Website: macys
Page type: billing-address
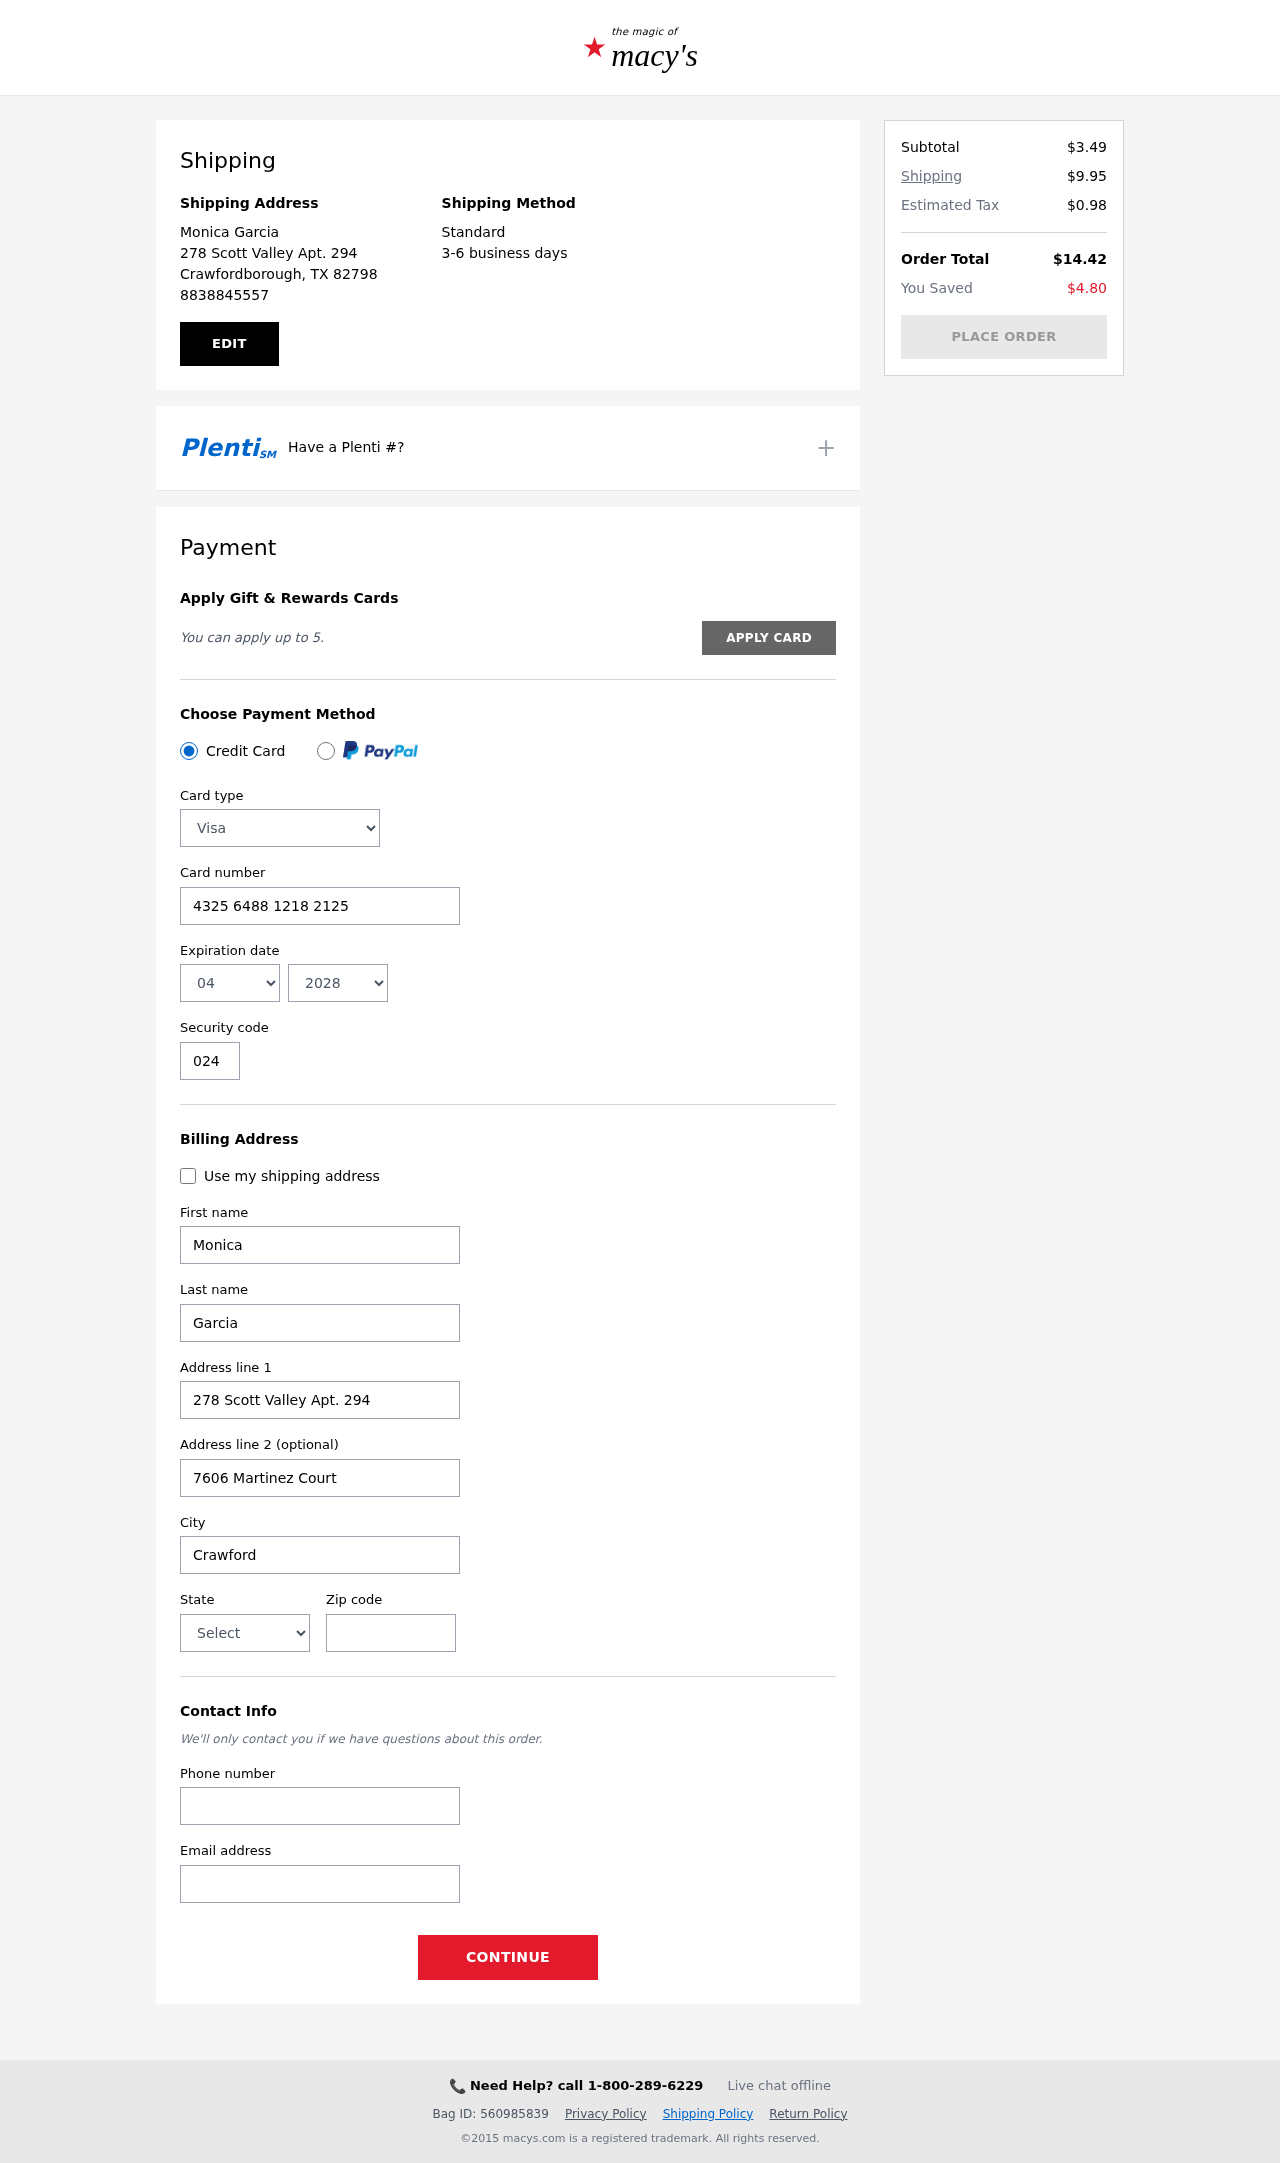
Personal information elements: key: PII_CARD_CVV
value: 024
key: PII_CARD_EXPIRY_MONTH
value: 04
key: PII_CARD_EXPIRY_YEAR
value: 28
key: PII_CARD_NUMBER
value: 4325 6488 1218 2125
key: PII_CARD_TYPE
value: Visa
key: PII_CITY
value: Crawfordborough
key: PII_CITY_STATE_ZIP
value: Crawfordborough, TX 82798
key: PII_EMAIL
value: monicagarcia@yahoo.com
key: PII_FIRSTNAME
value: Monica
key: PII_FULLNAME
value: Monica Garcia
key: PII_LASTNAME
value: Garcia
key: PII_PHONE
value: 8838845557
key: PII_POSTCODE
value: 82798
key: PII_STATE
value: Texas
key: PII_STREET
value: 278 Scott Valley Apt. 294
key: PII_STREET2
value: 7606 Martinez Court
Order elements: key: ORDER_SUBTOTAL
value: $3.49
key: ORDER_SHIPPING_COST
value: $9.95
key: ORDER_TAX
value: $0.98
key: ORDER_TOTAL
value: $14.42
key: ORDER_SAVINGS
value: $4.80